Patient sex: M
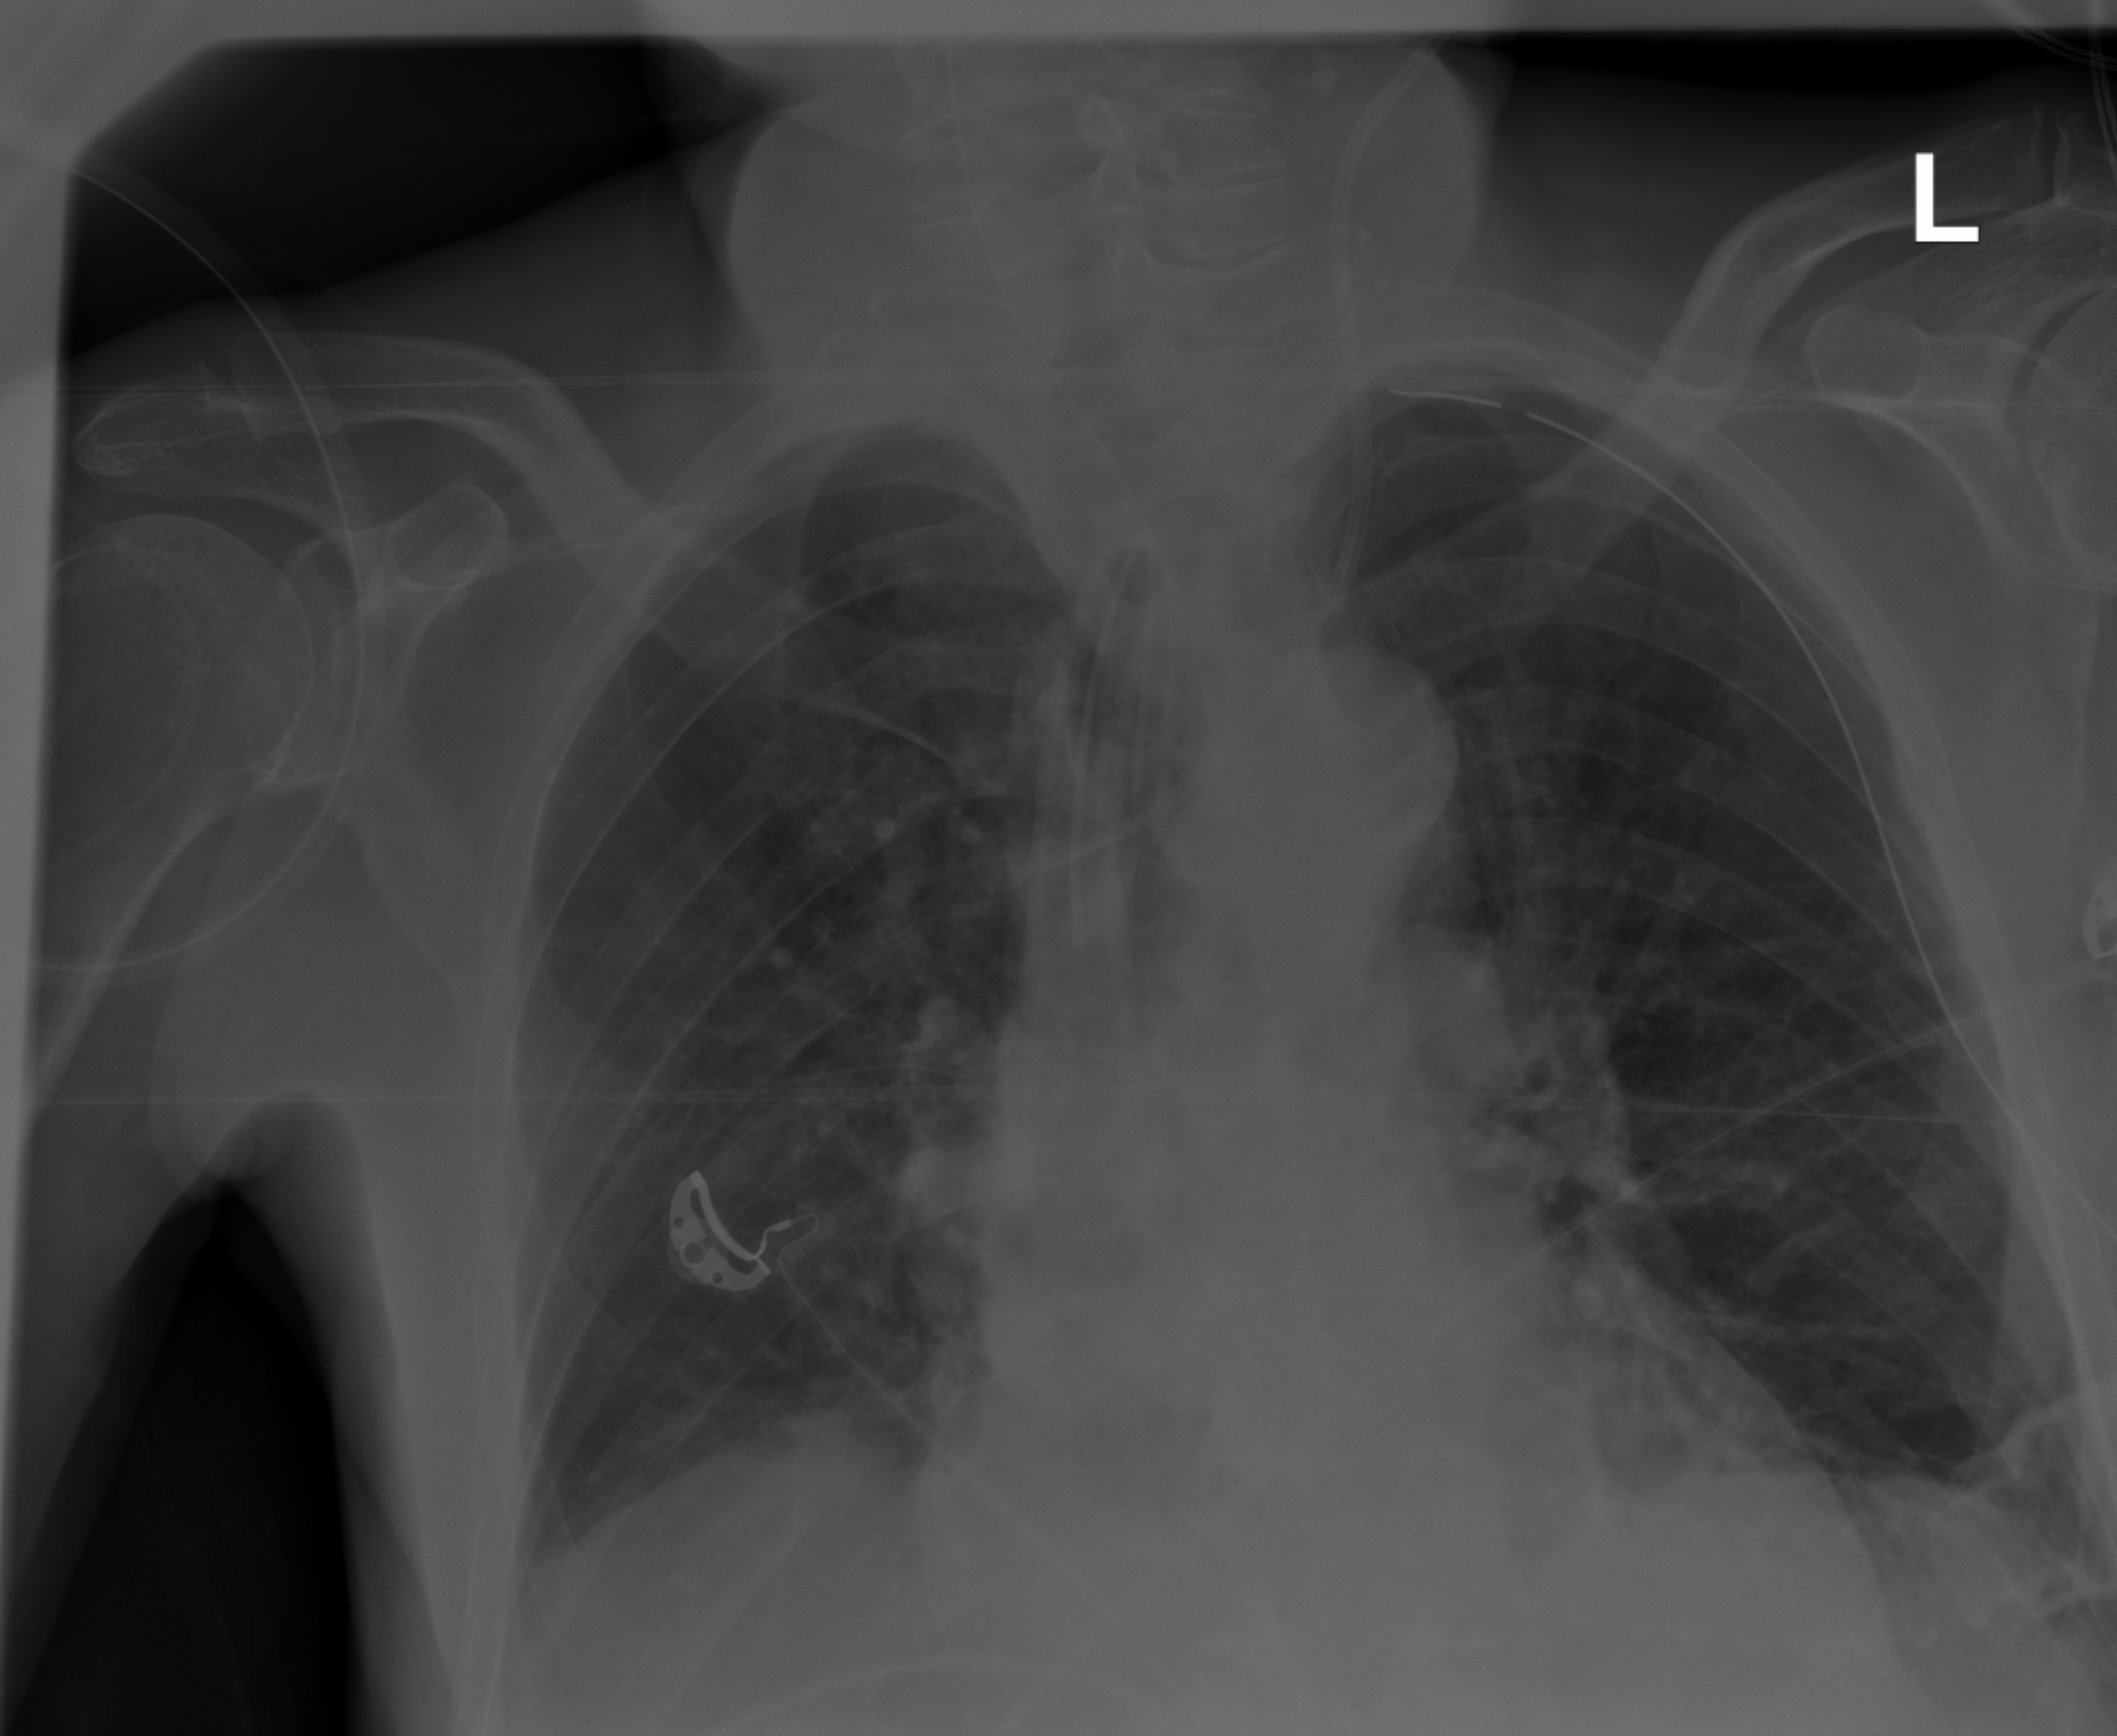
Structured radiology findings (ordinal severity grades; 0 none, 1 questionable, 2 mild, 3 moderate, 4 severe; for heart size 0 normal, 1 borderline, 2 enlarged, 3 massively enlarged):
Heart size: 1
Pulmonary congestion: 2
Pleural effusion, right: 1
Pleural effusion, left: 0
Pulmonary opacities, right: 0
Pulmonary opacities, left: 0
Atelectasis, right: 2
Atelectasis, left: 2